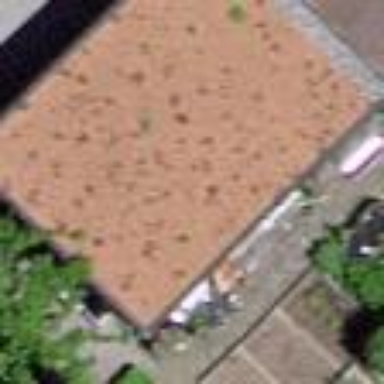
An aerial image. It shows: Garage building.